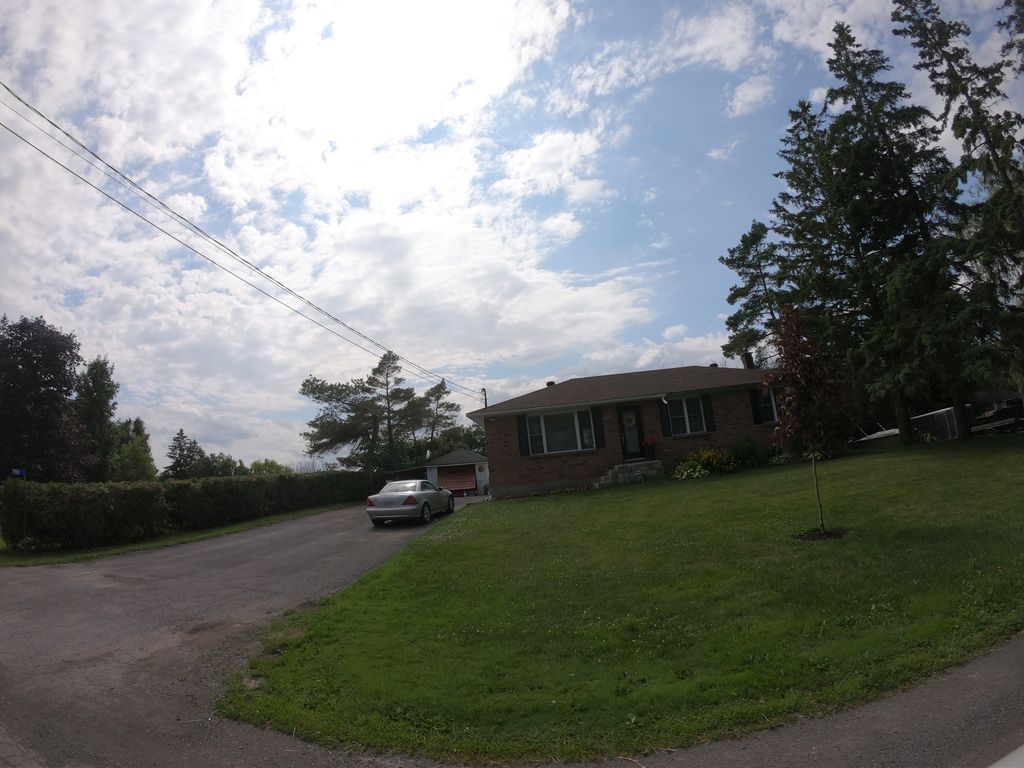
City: ottawa-gatineau